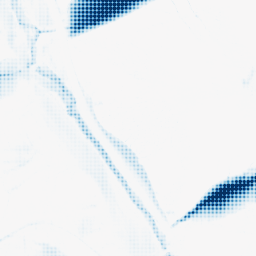
Category: morphological
Decomposition family: morphological_ellipse
Decomposition parameters: operation: closing
width: 50
height: 5
Upsampling method: sinc_blackman
Upsampling parameters: scale: 8
kernel_size: 8
Upsampling scale: 8